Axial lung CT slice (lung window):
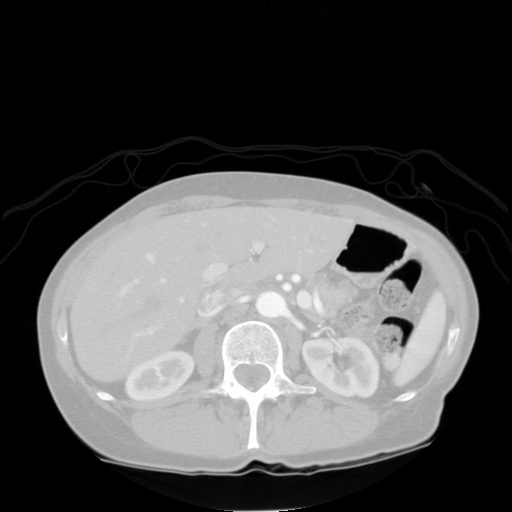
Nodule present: no